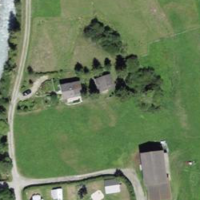
EUNIS habitat code: 26
Species observed at this site:
Artemisia vulgaris